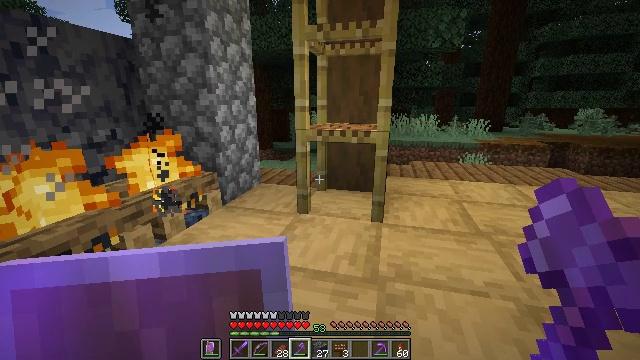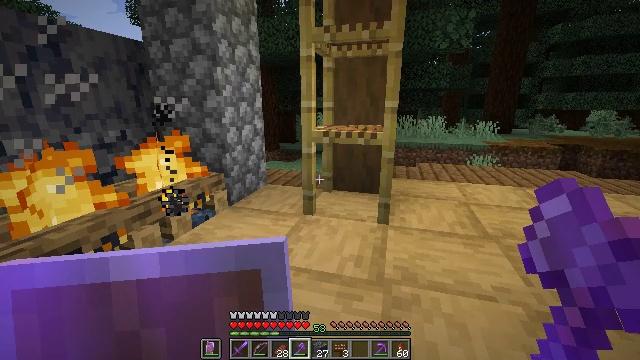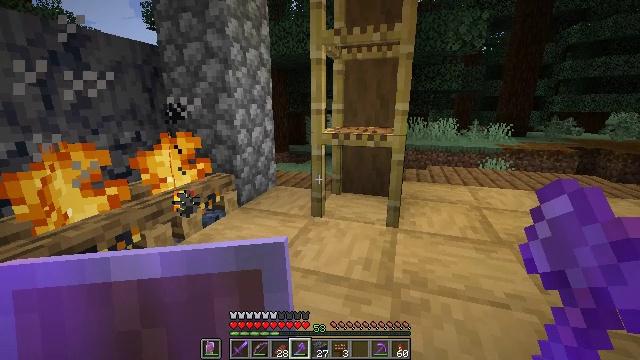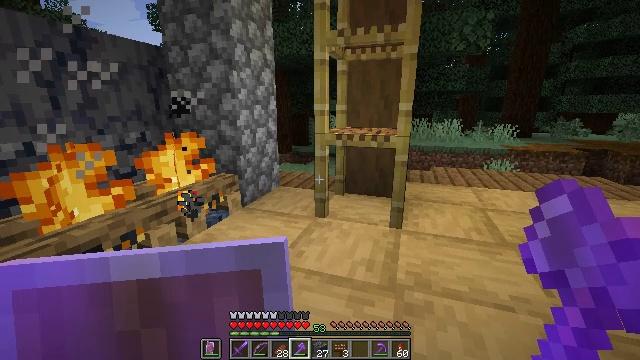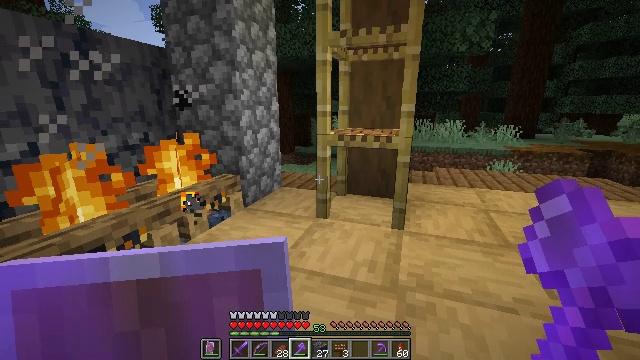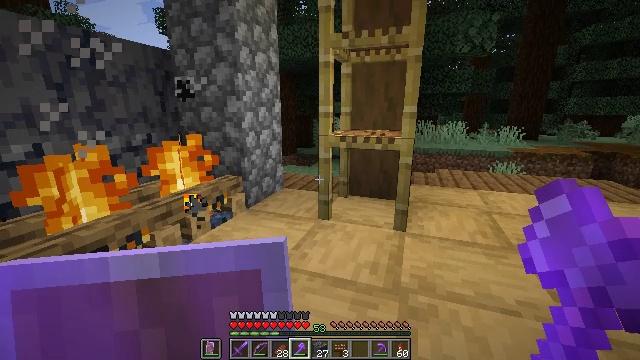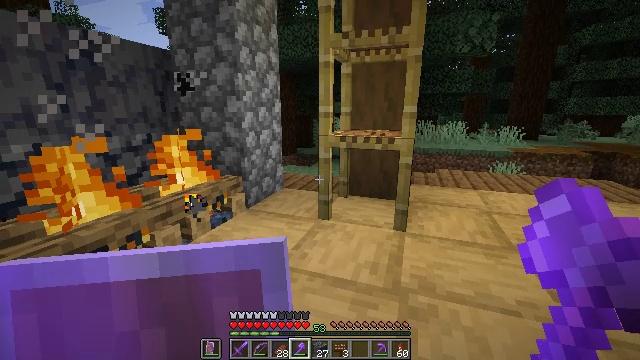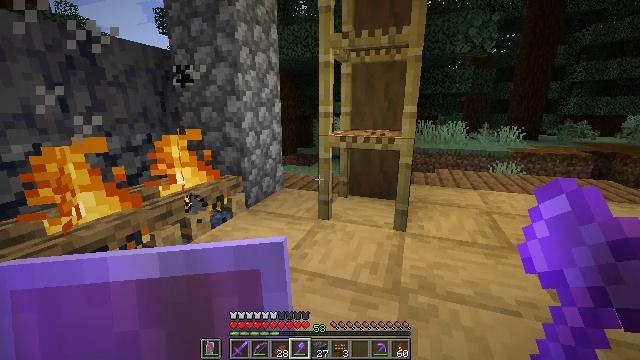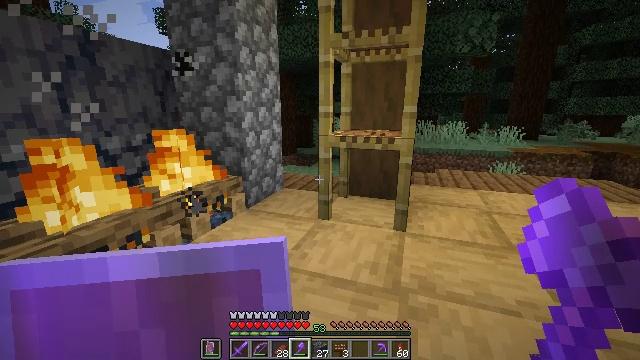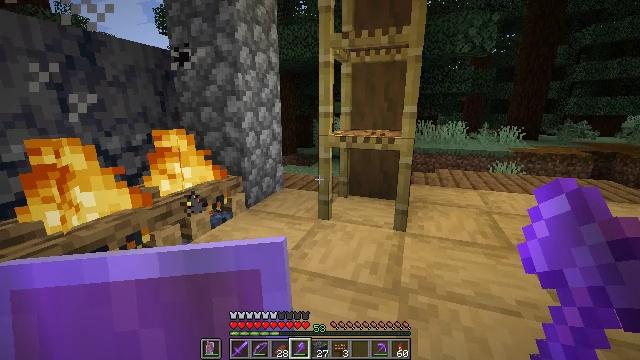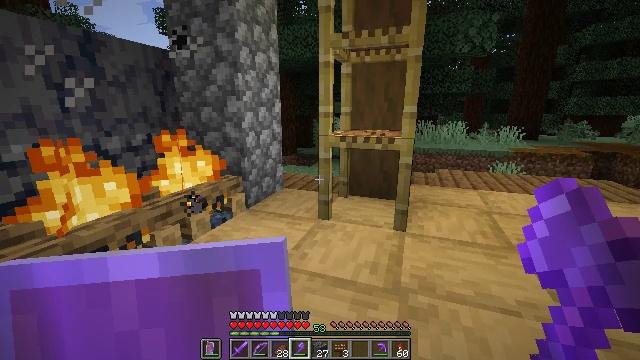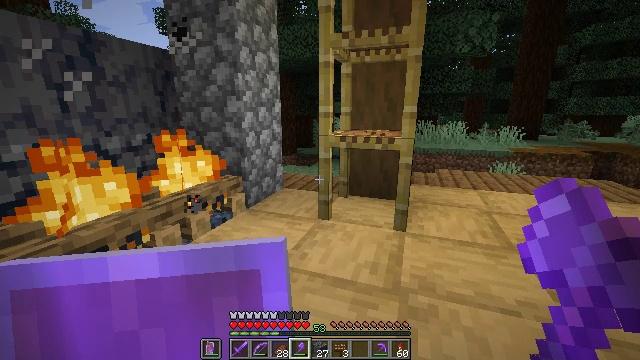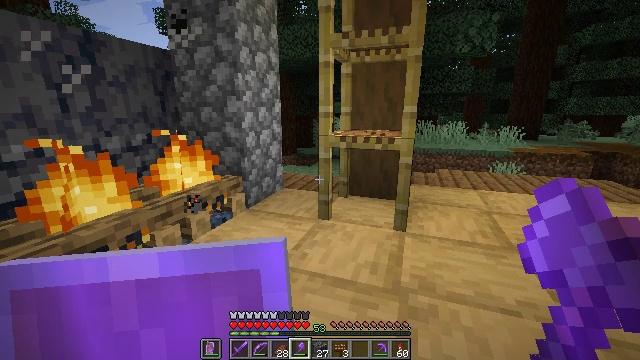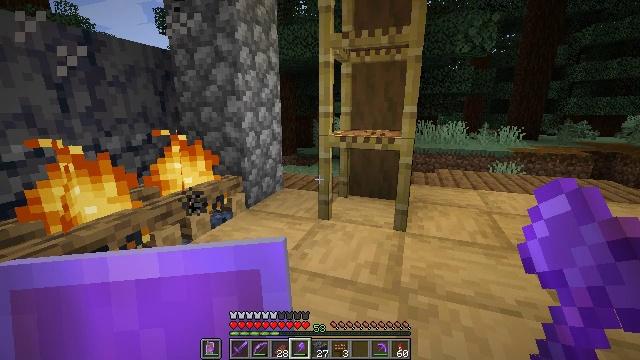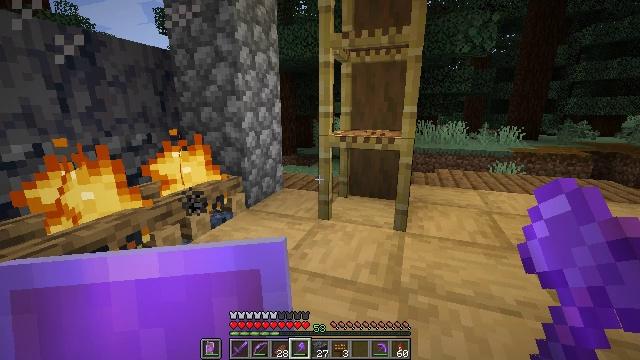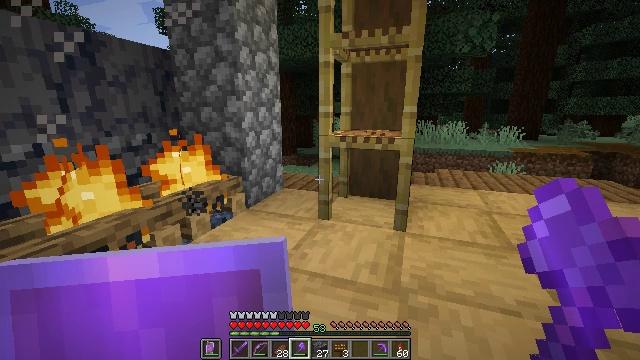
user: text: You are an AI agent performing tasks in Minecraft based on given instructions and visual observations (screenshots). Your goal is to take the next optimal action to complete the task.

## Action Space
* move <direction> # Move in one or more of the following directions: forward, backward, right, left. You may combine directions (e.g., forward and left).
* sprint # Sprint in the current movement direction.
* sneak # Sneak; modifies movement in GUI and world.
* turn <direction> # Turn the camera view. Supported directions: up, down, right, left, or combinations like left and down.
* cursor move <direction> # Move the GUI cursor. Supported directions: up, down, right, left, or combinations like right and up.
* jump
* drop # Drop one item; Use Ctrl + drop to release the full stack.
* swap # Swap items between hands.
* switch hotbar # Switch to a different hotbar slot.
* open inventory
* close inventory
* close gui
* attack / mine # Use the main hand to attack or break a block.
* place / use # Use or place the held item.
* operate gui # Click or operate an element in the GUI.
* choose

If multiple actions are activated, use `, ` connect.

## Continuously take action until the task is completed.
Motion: motion action
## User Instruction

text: Break the campfire to put it in your inventory.
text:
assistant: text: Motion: sneak, turn left
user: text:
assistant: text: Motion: sneak, turn left
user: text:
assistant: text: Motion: sneak
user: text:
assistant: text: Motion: sneak
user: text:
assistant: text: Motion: sneak
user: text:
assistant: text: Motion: sneak
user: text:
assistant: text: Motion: sneak
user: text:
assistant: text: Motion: sneak
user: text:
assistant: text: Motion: sneak
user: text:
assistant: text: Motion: sneak
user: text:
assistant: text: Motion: sneak
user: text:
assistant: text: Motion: sneak
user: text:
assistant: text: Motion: sneak
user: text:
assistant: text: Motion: sneak
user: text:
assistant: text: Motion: sneak
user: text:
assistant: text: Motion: sneak
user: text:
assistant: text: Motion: sneak
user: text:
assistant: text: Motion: sneak
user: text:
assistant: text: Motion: sneak
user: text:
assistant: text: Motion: sneak
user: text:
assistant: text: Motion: sneak
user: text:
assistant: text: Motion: sneak
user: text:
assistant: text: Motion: sneak
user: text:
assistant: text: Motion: sneak
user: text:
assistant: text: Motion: sneak
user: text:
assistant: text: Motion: sneak
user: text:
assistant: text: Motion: sneak
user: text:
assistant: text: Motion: sneak
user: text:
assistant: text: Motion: sneak
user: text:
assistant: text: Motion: sneak